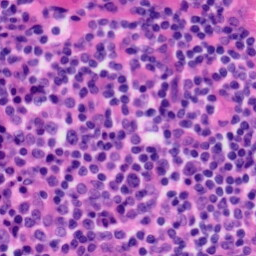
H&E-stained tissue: Tonsil